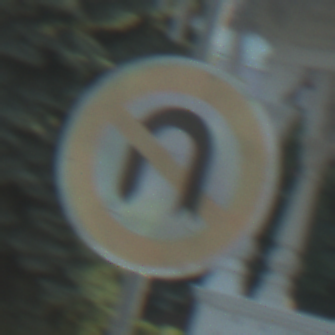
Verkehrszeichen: VerbotWenden
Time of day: SunriseSunset
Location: Outdoor (Suburban)
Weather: PartlyCloudy
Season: NotSpecified
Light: Natural